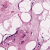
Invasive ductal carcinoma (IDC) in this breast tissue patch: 0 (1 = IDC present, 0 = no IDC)